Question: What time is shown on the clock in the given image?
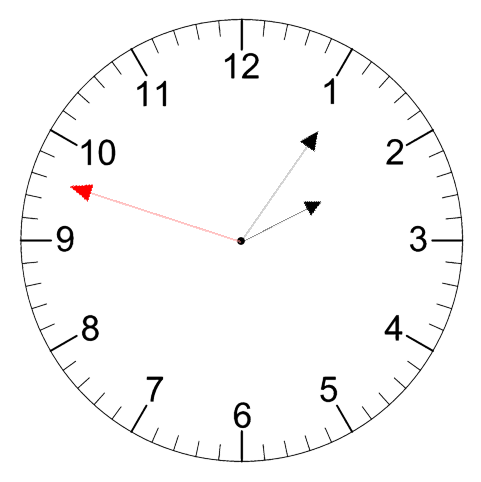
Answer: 02:05:48